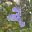
Label: 2